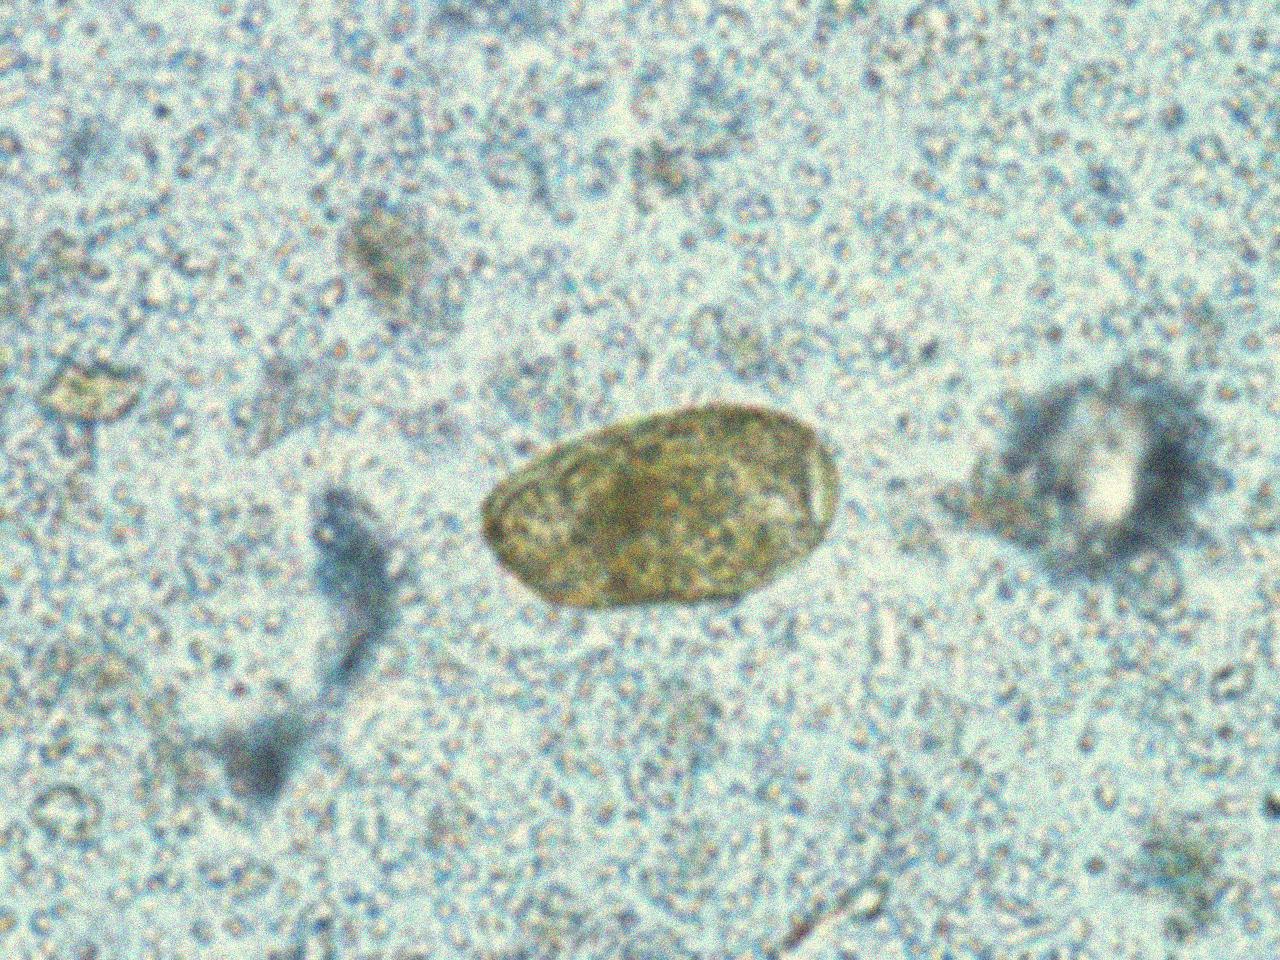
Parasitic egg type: Paragonimus spp